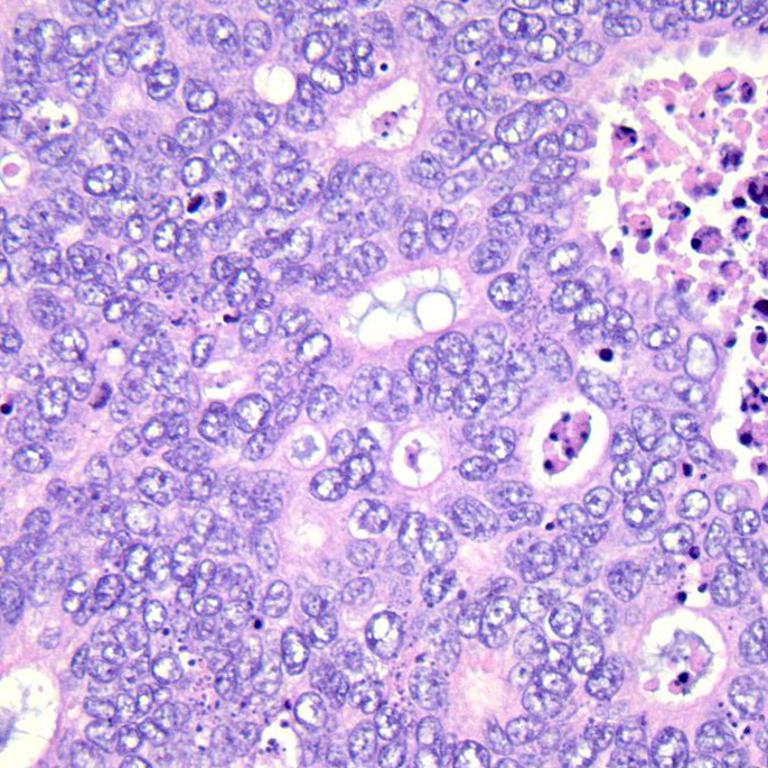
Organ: colon
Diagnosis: adenocarcinomas